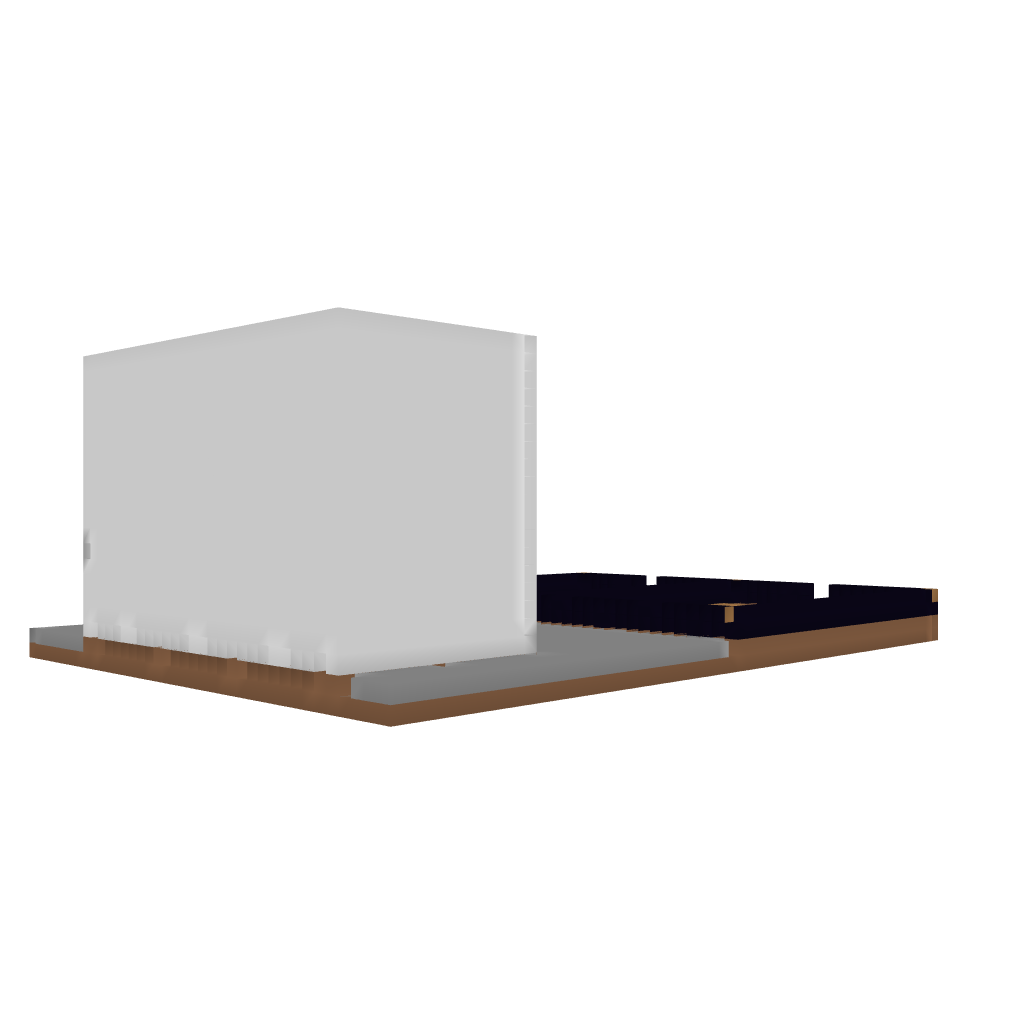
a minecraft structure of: IG's Building Contest